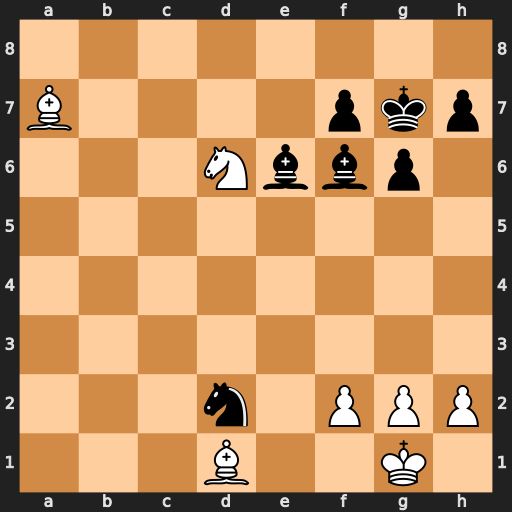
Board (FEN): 8/B4pkp/3Nbbp1/8/8/8/3n1PPP/3B2K1
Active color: w
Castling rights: -
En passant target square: -
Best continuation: Ne8+ Kf8 Nxf6